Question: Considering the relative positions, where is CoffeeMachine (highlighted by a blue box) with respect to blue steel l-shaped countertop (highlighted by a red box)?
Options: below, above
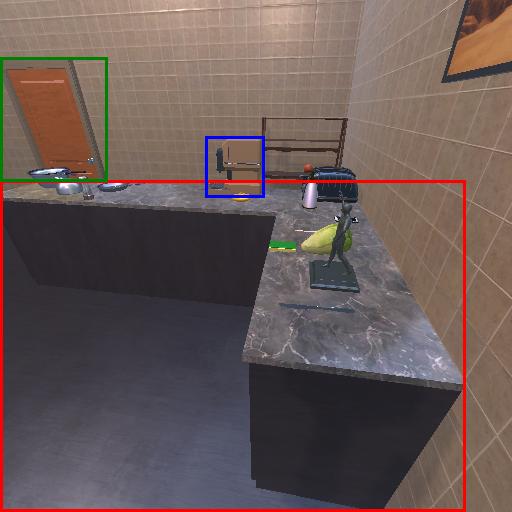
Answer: below